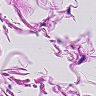
Metastatic tissue present: no